Question: I'm working on drupal 7 website. I have a VIEWS Block List for a CustomContentType entry and I need to filter these with a listbox selection. please see the screenshot below for info.
Any idea how to make that? Appreciate helps! thanks a lot!

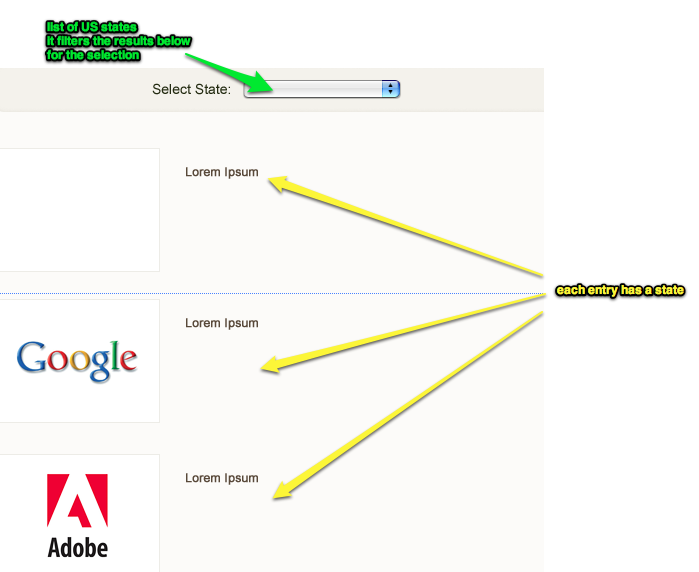
Answer: SORTED!
made the list as a view, then added a filter (state field) and then .